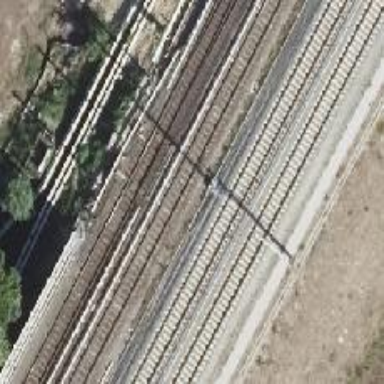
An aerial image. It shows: Light rail electrified railway.